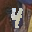
Label: 4